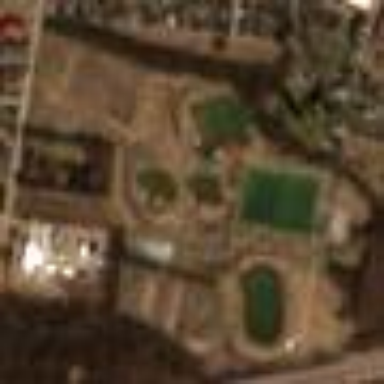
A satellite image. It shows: Sports center on leisure land.